Interaction volume radius: 5 \u00c5
Interaction volume height: 10 \u00c5
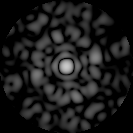
Disorder parameter: 0.8485